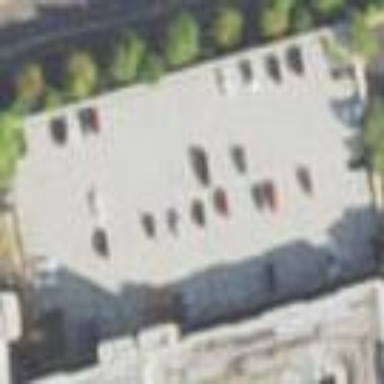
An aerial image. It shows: Multi-storey garage building used for parking.